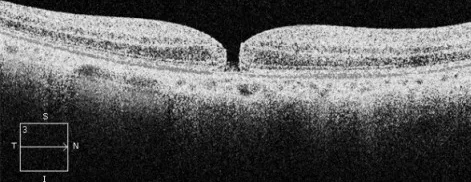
OCT horizontal scan at presentation, showing TMH with a diameter of 232 microm, irregular retinal profile, absence of epiretinal membrane, delamination in the outer nuclear layer, Bruch's membrane attached to the retinal pigment epithelium, initial separation of the posterior hyaloid membrane from inner retina with overlying retinal operculum.
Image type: ophthalmic_imaging (oct)